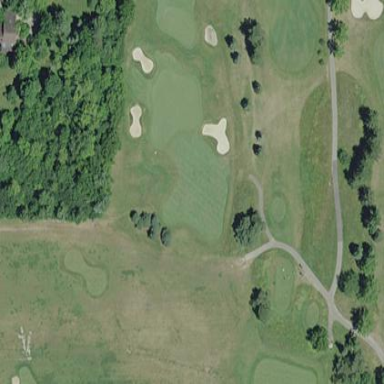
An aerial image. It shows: Golf fairway surrounded by grass.